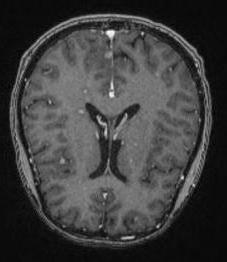
Label: notumor